Field crop: tomato
Growth stage: 1
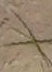
Species: cyperus